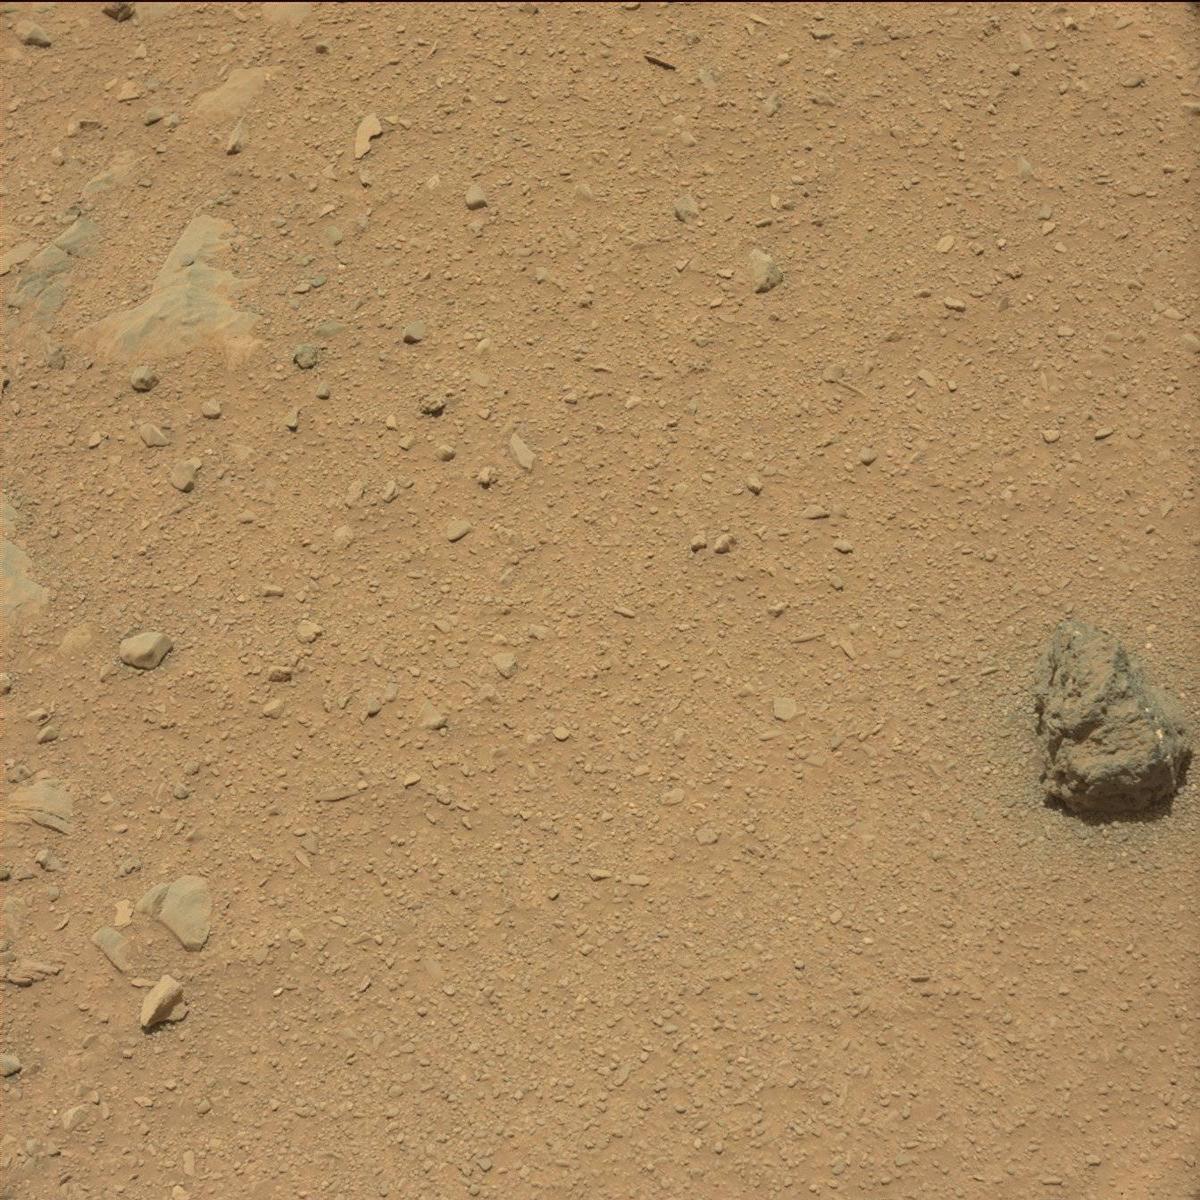
Terrain classes present: Bedrock, Rock, Sand / Soil